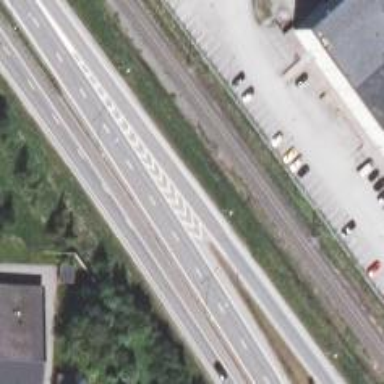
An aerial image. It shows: Trunk link highway.